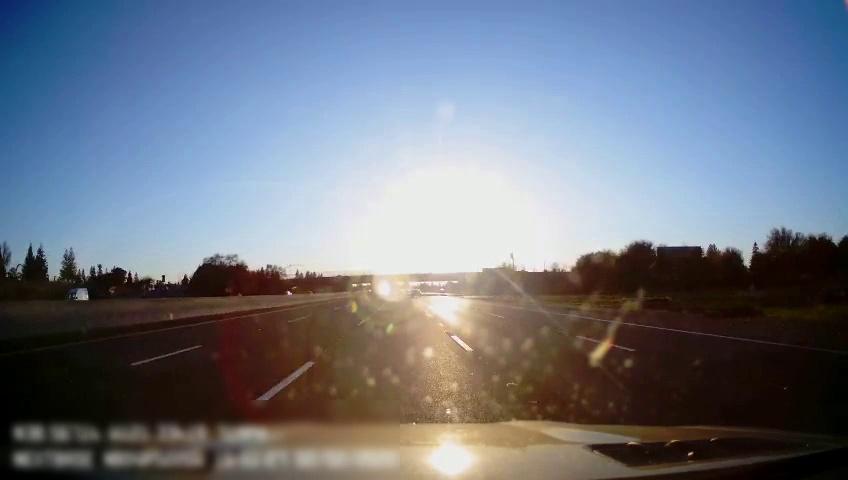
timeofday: Day
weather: Sunny
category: Drivable Space
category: Vehicles | Car
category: Lanes | Alternate Lane
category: Lanes | Alternate Lane
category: Lanes | Current Lane
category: Lanes | Current Lane
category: Lanes | Alternate Lane
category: Lanes | Alternate Lane